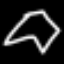
Label: octagon